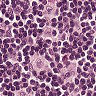
Metastatic tissue present: no